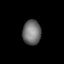
Tissue: lung
Cell type: Endothelial cells
Senescence score: 0.6604
Nuclear area (px): 444
Mean DAPI intensity: 114.027